Aerial crown-view tile of a tropical tree (Barro Colorado Island, Panama), acquired 20250124:
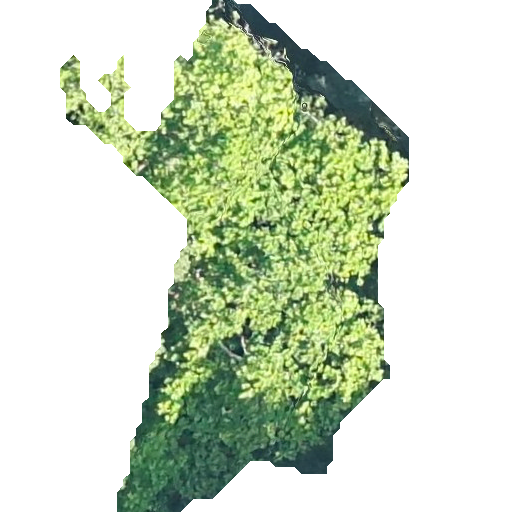
Species: Anacardium excelsum
GBIF accepted scientific name: Anacardium excelsum
Crown area: 149.125 m²